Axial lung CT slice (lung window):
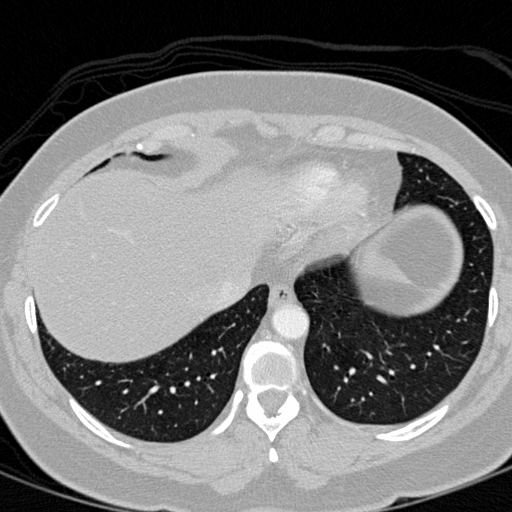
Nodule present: no